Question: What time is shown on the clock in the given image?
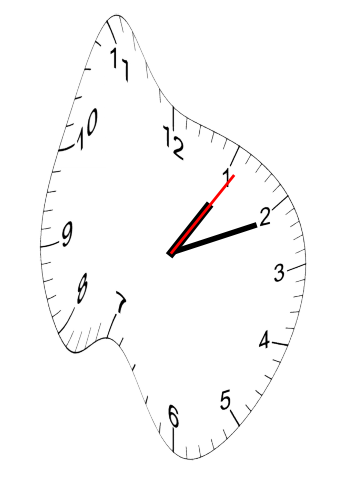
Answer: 01:11:06